Question: I'm currently having issues using the TinyMCE editor within the Django admin interface. When entering text into two particular TinyMCE fields and pressing save, the form is returned with both fields empty, flagged red and tagged with a "This field is required" label:

This behaviour is odd, as I have implemented various TinyMCE editors within different models which have worked perfectly. I should clarify that I wish for both fields to be mandatory. The problem is that the text entered is being discarded, and the form is returned with both fields empty. Here is all of the relevant code:
'''
from django.db import models
from tinymce import models as tinymce_models
class Article(models.Model):
headline = models.CharField(max_length=200)
content = tinymce_models.HTMLField()
about = tinymce_models.HTMLField()
pub_date = models.DateTimeField('date published')
url = models.CharField(max_length=200)
'''
'''
from django import forms
from django.db.models import get_model
from django.contrib.auth.models import User
from companycms.widgets import AdvancedEditor
from news.models import Article
from django.db import models
class ArticleModelAdminForm(forms.ModelForm):
headline = forms.CharField(max_length=200)
content = forms.CharField(widget=AdvancedEditor())
about = forms.CharField(widget=AdvancedEditor())
pub_date = models.DateTimeField('date published')
url = forms.CharField(max_length=200)
class Meta:
model = Article
'''
'''
from django.contrib import admin
from news.models import Article
from news.forms import ArticleModelAdminForm
class ArticleAdmin(admin.ModelAdmin):
list_display = ('headline', 'pub_date',)
form = ArticleModelAdminForm
admin.site.register(Article, ArticleAdmin)
'''
'''
from django import forms
from django.conf import settings
from django.utils.safestring import mark_safe
class AdvancedEditor(forms.Textarea):
class Media:
js = ('/static/tiny_mce/tiny_mce.js',)
def __init__(self, language=None, attrs=None):
self.language = language or settings.LANGUAGE_CODE[:2]
self.attrs = {'class': 'advancededitor'}
if attrs: self.attrs.update(attrs)
super(AdvancedEditor, self).__init__(attrs)
def render(self, name, value, attrs=None):
rendered = super(AdvancedEditor, self).render(name, value, attrs)
return rendered + mark_safe(u'''
<script type="text/javascript">
tinyMCE.init({
mode: "textareas",
theme: "advanced",
plugins: "advhr,table,emotions,media,insertdatetime,directionality",
theme_advanced_toolbar_align: "left",
theme_advanced_toolbar_location: "top",
theme_advanced_buttons1:"bold,italic,underline,strikethrough,sub,sup,separator,justifyleft,justifycenter,justifyright,justifyfull,separator,formatselect,fontselect,fontsizeselect,forecolor",
theme_advanced_buttons2:"bullist,numlist,outdent,indent,ltr,rtl,separator,link,unlink,anchor,image,separator,table,insertdate,inserttime,advhr,emotions,media,charmap,separator,undo,redo",
theme_advanced_buttons3_add:"forecolor,backcolor",
theme_advanced_font_sizes:"170%,10px,11px,12px,13px,14px,15px,16px,17px,18px,19px,20px,21px,22px,23px,24px,25px,26px,27px,28px,29px,30px,32px,48px",
height: "350px",
width: "653px"
});
</script>''')
'''
Having checked the JavaScript console, there are no errors being returned, and I have checked other admin pages to find that this error doesn't appear anywhere else.
Thanks in advance for your help.
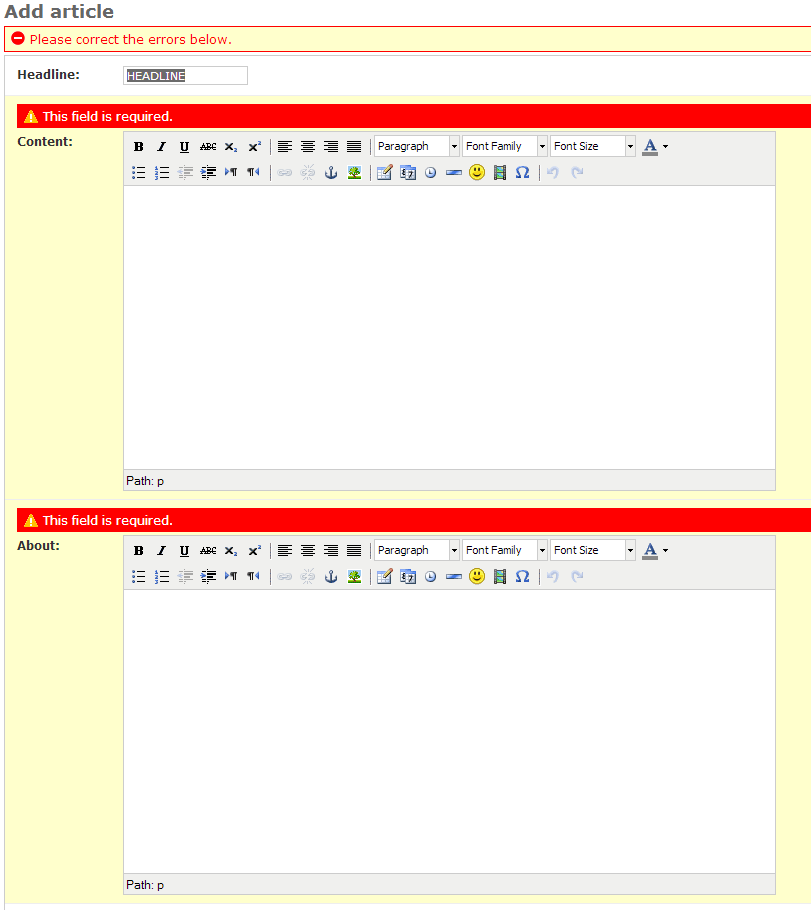
Answer: I guess that your custom form and custom widget give you trouble. First two things. Just to be sure... Did you add tinymce in settings.py?
'''
INSTALLED_APPS = (
...
'tinymce',
)
'''
And in urlpatterns?
'''
urlpatterns = patterns('',
...
(r'^tinymce/', include('tinymce.urls')),
)
'''
According to the documentation all you need is the tinymce_models.HTMLField(). Like you did. All the rest of your code (custom form and custom widget) is not necessary to load TinyMCE. So in admin.py comment out:
'''
#form = ArticleModelAdminForm
'''
Now fingers crossed and test! Works right? You can switch it back on.
ArticleModelAdminForm needs only the fields that you want to adjust. Remove the headline, pub_date and url fields.
Don't add the js in a widget. But create a new js file. Delete the render function. Add the js location:
'''
class Media:
js = ('/static/tiny_mce/tiny_mce.js',
'/static/tiny_mce/my_advanced_editor.js')
'''
Move class Media to the ModelAdmin. Where it's loaded once, and not for each textarea.
Hope it helps!
EDIT:
TinyMCE looses data on submitting the form because it is initialized to many times. Django doesn't receive the POST data and correctly displays "This field is required". So make sure to initialize TinyMCE once:
models.py
'''
class Article(models.Model):
content = models.TextField() # Normal textfields (Don't load Tiny)
about = models.TextField()
'''
admin.py
'''
class ArticleAdmin(admin.ModelAdmin):
class Media:
js = ('/static/tiny_mce/tiny_mce.js',
'/path/to/my_advanced_editor.js') # Add js to head of admin.
'''
my_advanced_editor.js
'''
tinyMCE.init({
mode: "textareas", // This applies Tiny to all textareas.
theme: "advanced",
...
});
'''
Bonus: Django-TinyMCE makes it 'easy' to apply TinyMCE to fields but selecting fields with TinyMCE is also quite easy. With mode exact:
'''
mode : "exact",
elements : "id_content,id_about",
'''
Or deselect:
'''
mode: "textareas", // All textareas except...
editor_deselector : "NoEditor" // deselects class="NoEditor"
'''
In the last case your FormField needs a widget:
'''
widget=forms.TextInput(attrs={'class':'NoEditor'})
'''